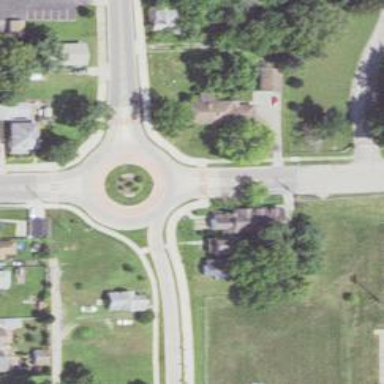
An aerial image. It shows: Residential road with roundabout.